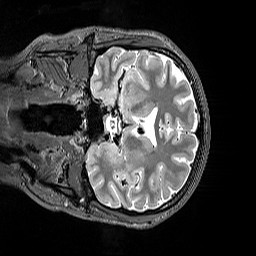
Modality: T2w
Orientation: coronal
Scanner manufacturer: siemens
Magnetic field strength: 3 T
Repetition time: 3.2 s
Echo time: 0.565 s